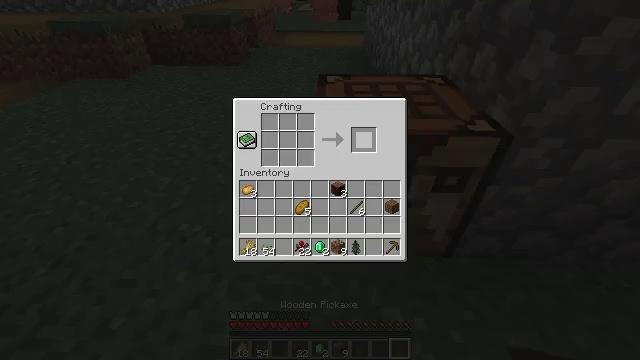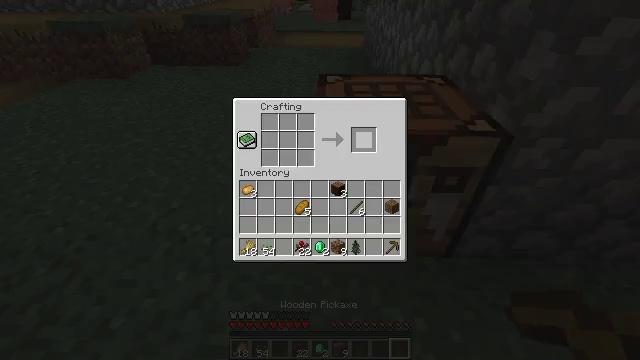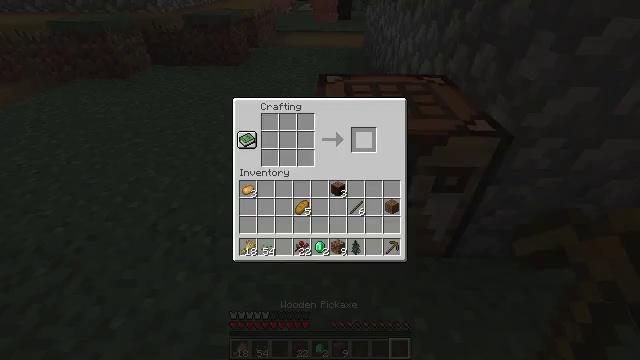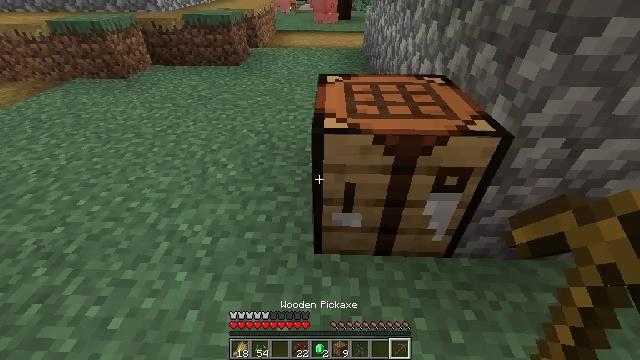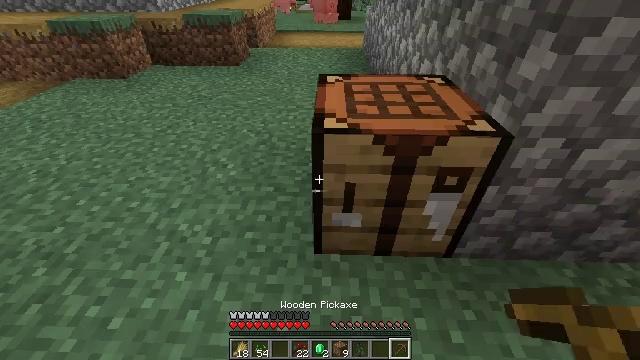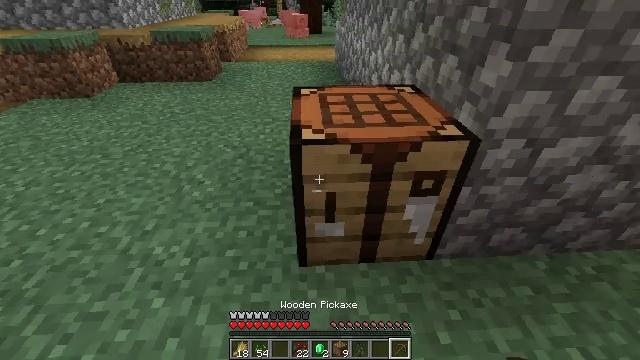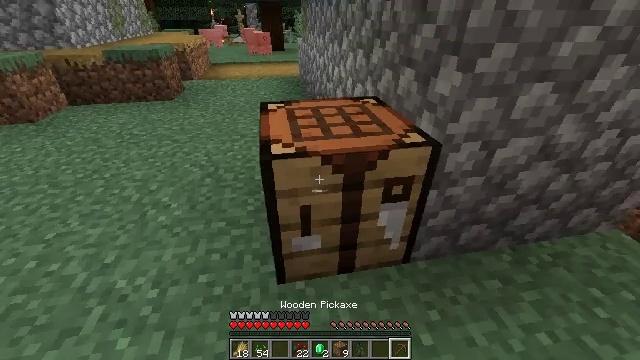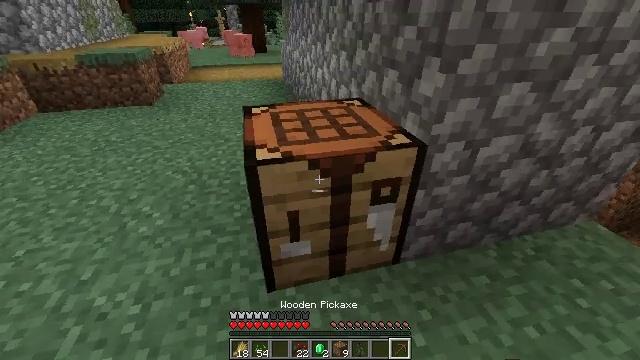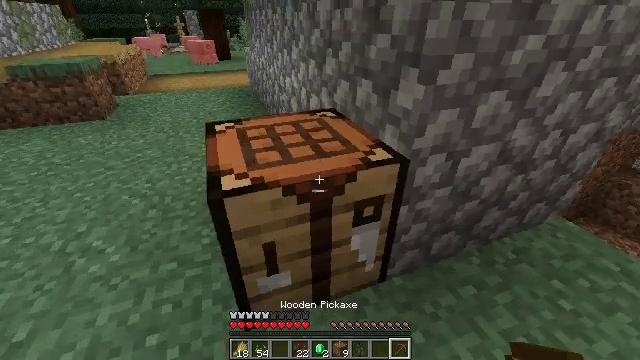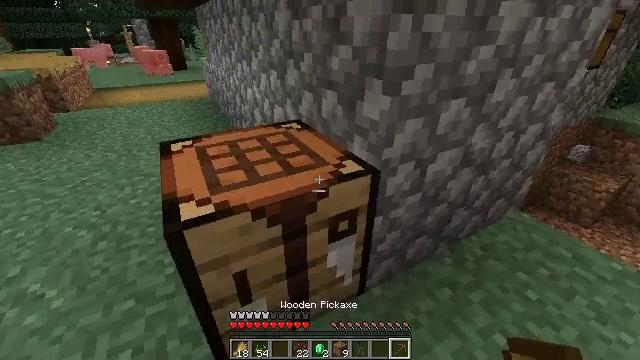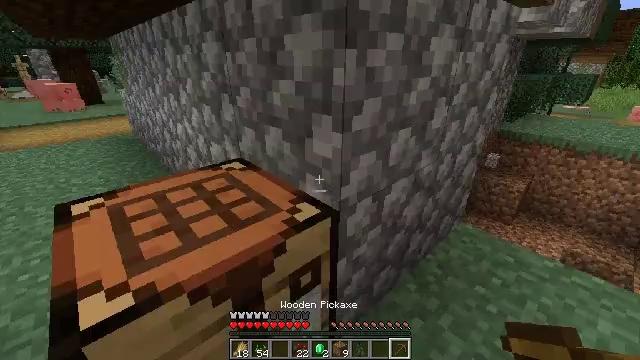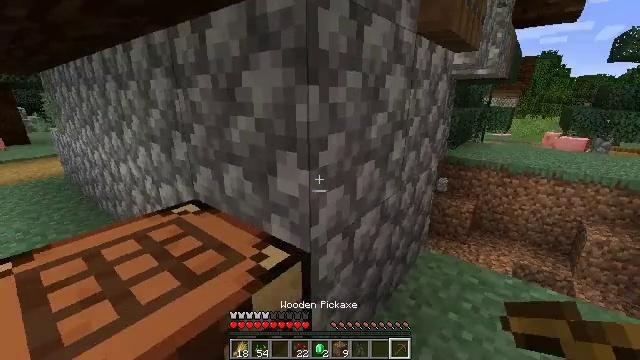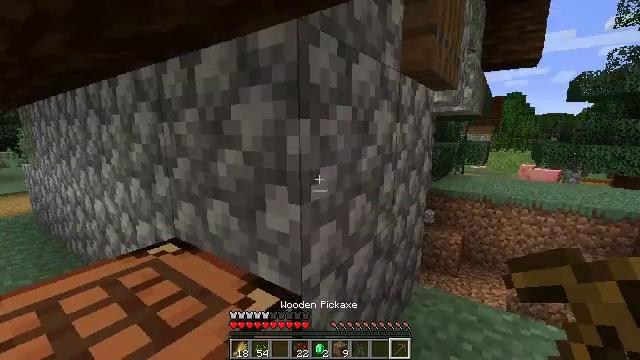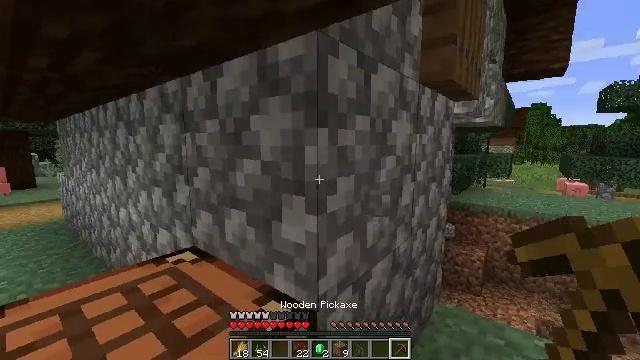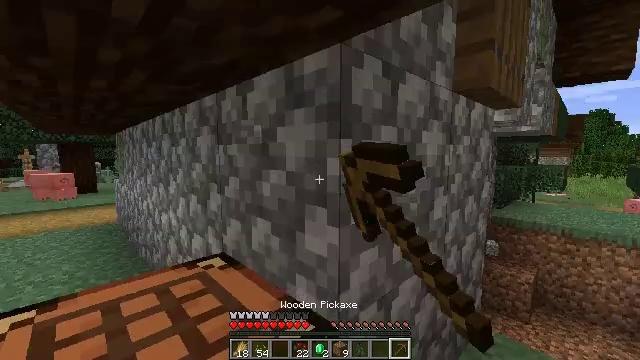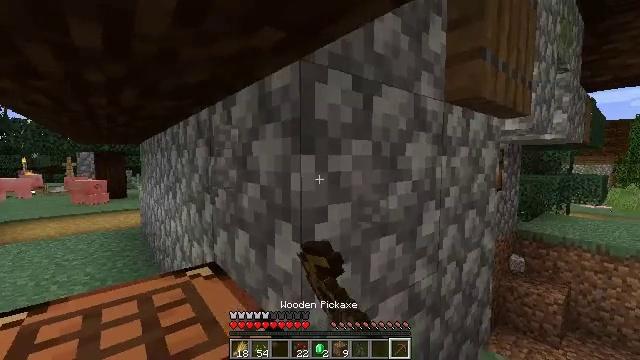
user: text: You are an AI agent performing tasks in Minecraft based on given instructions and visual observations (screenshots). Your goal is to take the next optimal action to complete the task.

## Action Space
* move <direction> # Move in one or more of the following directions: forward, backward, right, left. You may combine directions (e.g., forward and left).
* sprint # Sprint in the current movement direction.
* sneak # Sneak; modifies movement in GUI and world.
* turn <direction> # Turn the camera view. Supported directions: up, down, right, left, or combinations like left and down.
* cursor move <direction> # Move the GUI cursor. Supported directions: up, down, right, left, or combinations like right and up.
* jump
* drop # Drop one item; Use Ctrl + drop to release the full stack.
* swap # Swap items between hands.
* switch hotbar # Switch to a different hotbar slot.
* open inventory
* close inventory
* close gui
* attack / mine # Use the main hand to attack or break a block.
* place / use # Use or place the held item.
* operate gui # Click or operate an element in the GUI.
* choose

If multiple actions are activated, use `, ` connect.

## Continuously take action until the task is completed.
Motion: motion action
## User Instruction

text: Mine cobblestone to craft tools and furnaces.
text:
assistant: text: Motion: sneak, open gui
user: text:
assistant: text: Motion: no_op
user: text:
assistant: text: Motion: no_op
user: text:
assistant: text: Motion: close gui
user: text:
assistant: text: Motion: turn right and up, open inventory
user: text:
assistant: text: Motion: turn right and up
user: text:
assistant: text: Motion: move forward, turn right
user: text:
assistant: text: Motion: move forward, turn right
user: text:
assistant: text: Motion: move forward, turn right and up
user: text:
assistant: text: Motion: turn right and up
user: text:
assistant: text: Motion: turn right and up
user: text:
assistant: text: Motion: turn right and up
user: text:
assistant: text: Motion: turn left and up, attack / mine
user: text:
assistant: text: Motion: move right, turn left and up, attack / mine
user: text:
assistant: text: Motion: move right, turn left and up, attack / mine
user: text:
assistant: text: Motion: move right, attack / mine
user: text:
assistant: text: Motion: move right, attack / mine
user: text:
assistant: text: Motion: move right, attack / mine
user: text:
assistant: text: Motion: attack / mine
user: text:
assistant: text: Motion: turn left, attack / mine
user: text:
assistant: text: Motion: turn left and down, attack / mine
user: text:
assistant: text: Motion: turn left and down, attack / mine
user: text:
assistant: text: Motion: turn left, attack / mine
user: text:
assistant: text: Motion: turn left, attack / mine
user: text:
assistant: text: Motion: turn left, attack / mine
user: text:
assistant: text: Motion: turn left, attack / mine
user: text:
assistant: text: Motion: turn left, attack / mine
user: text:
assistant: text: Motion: attack / mine
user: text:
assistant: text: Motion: attack / mine
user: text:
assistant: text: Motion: move forward, attack / mine